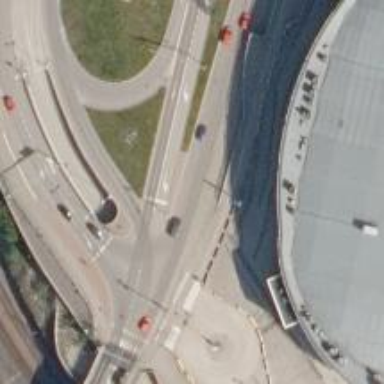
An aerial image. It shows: Roundabout with asphalt surface at primary link highway.